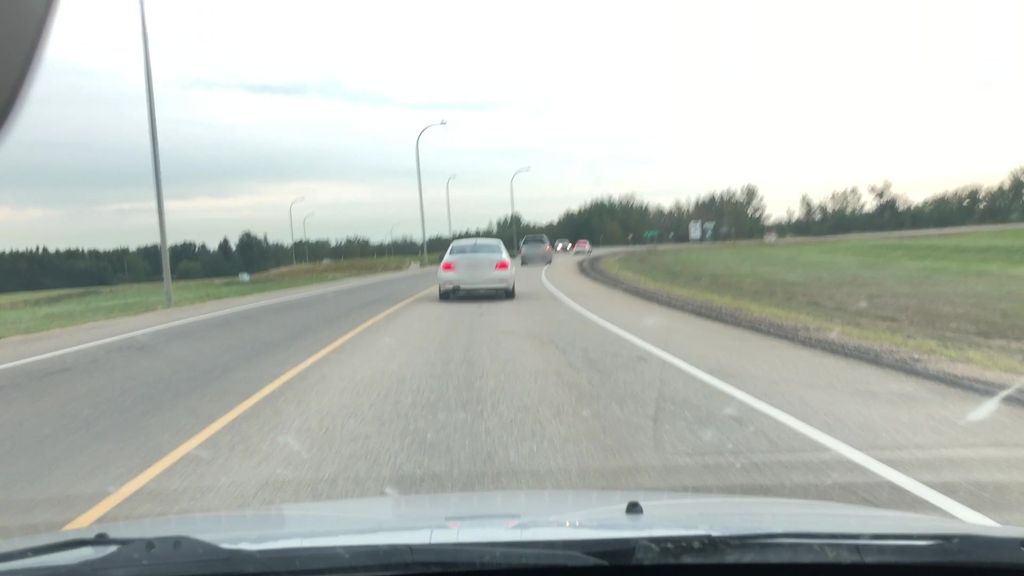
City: edmonton